Question: Could you please tell me what should be the correct association between table EmployeesRoles and Roles? I would like that Each record of EmployeesRoles is assigned to any record of Roles.
Does it mean it is One to Many relation?
Which table is a Dependent in this case?

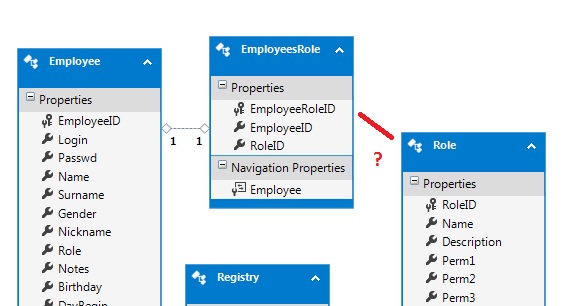
Answer: Your question is a bit vague, but it appears that you have a Many to Many relationship between 'Employee' and 'Role' (i.e. there can be MANY employees which can each hold MANY roles).
The 'EmployeesRole' table is a linking table, which would normally be handled internally by Entity Framework and not exposed in your class hierarchy. <URL>.
Incidentally, instead of the table having a primary key of 'EmployeeRoleID', The standard (in both Entity Framework and SQL) would be to have a compound key of both 'EmployeeID' and 'RoleID'.
Also, there is not a 1..1 Relationship between 'Employee' and 'EmployeesRole', unless the 'Employee' can only have one 'Role', but if that were the case, this table would be unnecessary.